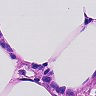
Metastatic tissue present: no